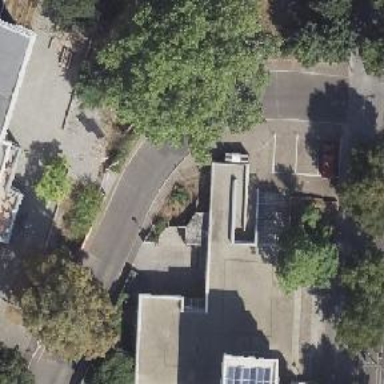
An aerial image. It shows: Ramp footway.